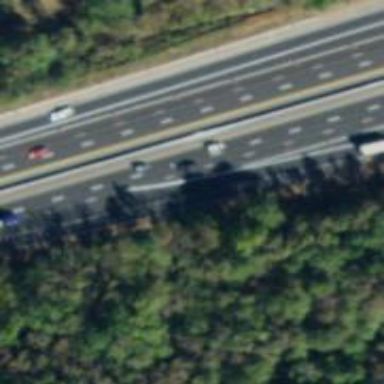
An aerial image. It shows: Motorway junction.